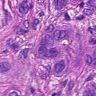
Metastatic tissue present: yes